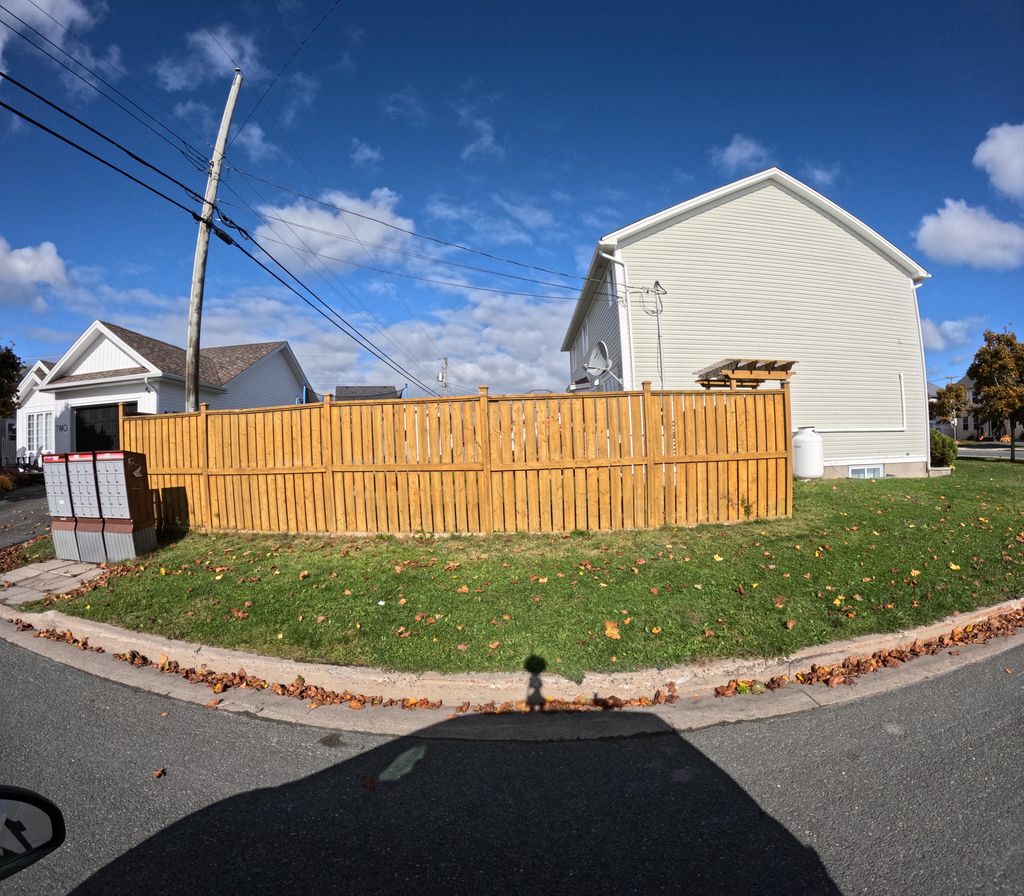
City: st_johns